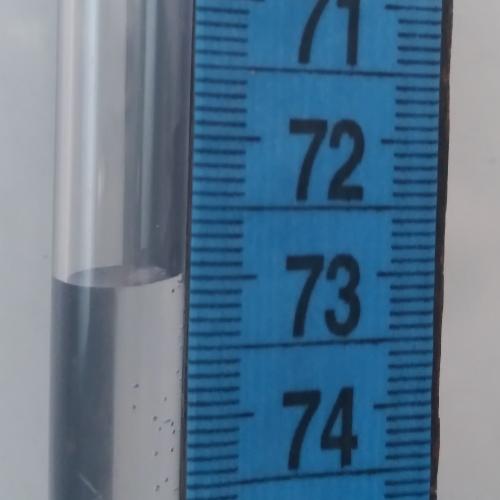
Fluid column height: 73.0 cm